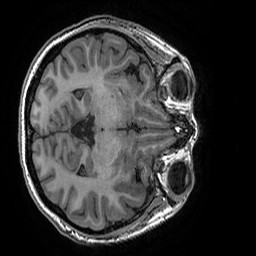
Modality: T1w
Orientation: axial
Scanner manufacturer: ge
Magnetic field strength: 3 T
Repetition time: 0.008184 s
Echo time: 0.003192 s